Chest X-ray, PA view. Patient: 30 years old, sex M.
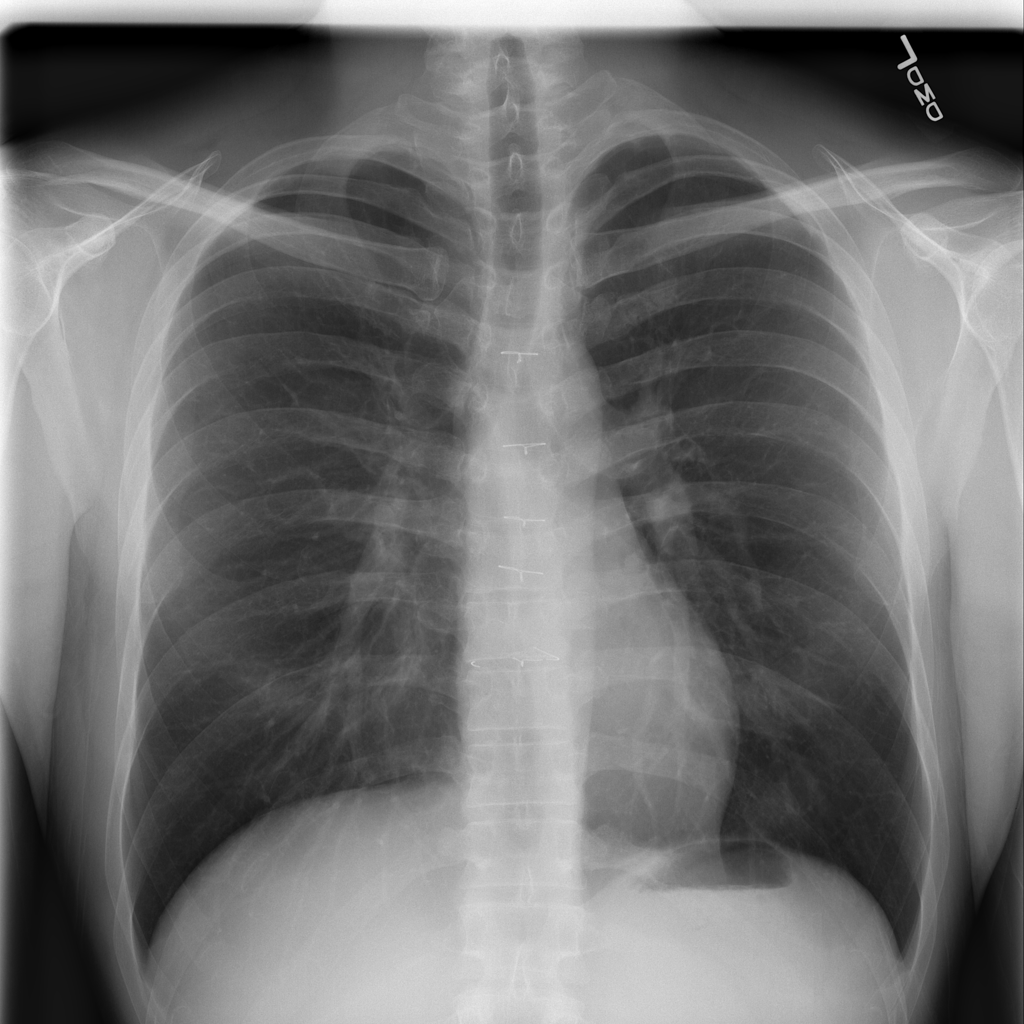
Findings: No Finding